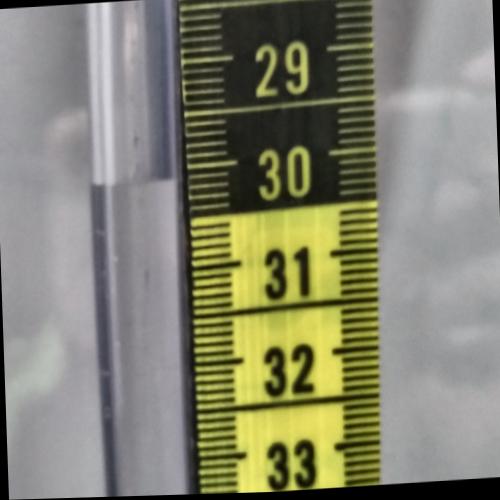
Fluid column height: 30.1 cm